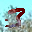
Label: 3